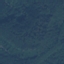
Land use / land cover: Forest